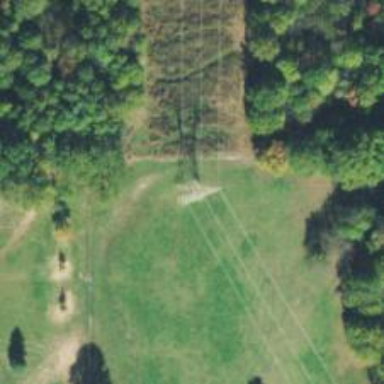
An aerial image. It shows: Lattice structure tower used for power distribution.